Question: I am starting this new question because <URL> has been voted to close since it didnt have an MVCE.
I have included the question with an SSCCE now.
Please take a look at the below code
'''
import javax.swing.*;
import java.awt.*;
public class ScrollPaneTest {
public static void main(String[] args) {
SwingUtilities.invokeLater(new Runnable() {
@Override
public void run() {
JFrame frame=new JFrame();
frame.setDefaultCloseOperation(WindowConstants.DISPOSE_ON_CLOSE);
JTabbedPane tabbedPane=new JTabbedPane();
tabbedPane.addTab("Tab 1", new JScrollPane(getPanel()));
tabbedPane.addTab("Tab 2", new JScrollPane(getPanel()));
frame.setContentPane(tabbedPane);
frame.pack();
frame.setVisible(true);
}
private JPanel getPanel() {
JPanel panel=new JPanel();
Box box = Box.createVerticalBox();
for (int i = 1; i <= 100; i++) {
box.add(new JLabel("This is Label #" + i));
}
panel.add(box);
return panel;
}
});
}
}
'''
When I run this code I get a frame shown as below

In the same code if I add a
'''
frame.setExtendedState(JFrame.MAXIMIZED_BOTH);
'''
Then the frame comes above the task bar. I would like my JFrame to stop just above the taskbar of windows.
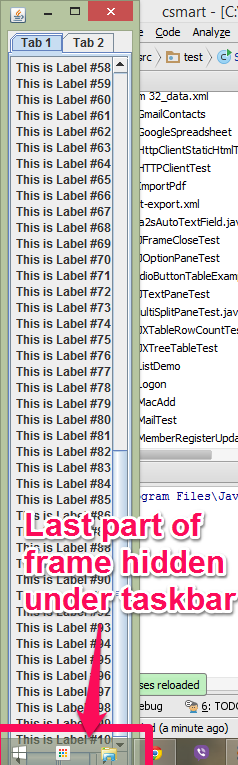
Answer: This is basically a little hacky.
What this does is uses the screen bounds minus it's insets to calculate not only the height of the window, but also the position to encourage the window to appear within the available desktop space.
The main reason for this, is I have my taskbar pinned to the top of my screen...
'''
import java.awt.GraphicsConfiguration;
import java.awt.GraphicsDevice;
import java.awt.GraphicsEnvironment;
import java.awt.Insets;
import java.awt.Rectangle;
import java.awt.Toolkit;
import javax.swing.Box;
import javax.swing.JFrame;
import javax.swing.JLabel;
import javax.swing.JPanel;
import javax.swing.JScrollPane;
import javax.swing.JTabbedPane;
import javax.swing.SwingUtilities;
import javax.swing.WindowConstants;
public class ScrollPaneTest {
public static void main(String[] args) {
SwingUtilities.invokeLater(new Runnable() {
@Override
public void run() {
JFrame frame = new JFrame();
frame.setDefaultCloseOperation(WindowConstants.DISPOSE_ON_CLOSE);
JTabbedPane tabbedPane = new JTabbedPane();
tabbedPane.addTab("Tab 1", new JScrollPane(getPanel()));
tabbedPane.addTab("Tab 2", new JScrollPane(getPanel()));
frame.setContentPane(tabbedPane);
frame.pack();
Rectangle viewBounds = getScreenViewableBounds();
frame.setSize(frame.getWidth(), viewBounds.height);
frame.setLocation(viewBounds.x, viewBounds.y);
frame.setVisible(true);
}
private JPanel getPanel() {
JPanel panel = new JPanel();
Box box = Box.createVerticalBox();
for (int i = 1; i <= 100; i++) {
box.add(new JLabel("This is Label #" + i));
}
panel.add(box);
return panel;
}
});
}
public static Rectangle getScreenViewableBounds() {
GraphicsEnvironment ge = GraphicsEnvironment.getLocalGraphicsEnvironment();
GraphicsDevice gd = ge.getDefaultScreenDevice();
Rectangle bounds = new Rectangle(0, 0, 0, 0);
if (gd != null) {
GraphicsConfiguration gc = gd.getDefaultConfiguration();
bounds = gc.getBounds();
Insets insets = Toolkit.getDefaultToolkit().getScreenInsets(gc);
bounds.x += insets.left;
bounds.y += insets.top;
bounds.width -= (insets.left + insets.right);
bounds.height -= (insets.top + insets.bottom);
}
return bounds;
}
}
'''
You may also wish to consider using the <URL> interface to restrict the viewable area, for example...
'''
import java.awt.Dimension;
import java.awt.GraphicsConfiguration;
import java.awt.GraphicsDevice;
import java.awt.GraphicsEnvironment;
import java.awt.Insets;
import java.awt.Rectangle;
import java.awt.Toolkit;
import javax.swing.Box;
import javax.swing.JFrame;
import javax.swing.JLabel;
import javax.swing.JPanel;
import javax.swing.JScrollPane;
import javax.swing.JTabbedPane;
import javax.swing.Scrollable;
import javax.swing.SwingUtilities;
import javax.swing.WindowConstants;
public class ScrollPaneTest {
public static void main(String[] args) {
SwingUtilities.invokeLater(new Runnable() {
@Override
public void run() {
JFrame frame = new JFrame();
frame.setDefaultCloseOperation(WindowConstants.DISPOSE_ON_CLOSE);
JTabbedPane tabbedPane = new JTabbedPane();
tabbedPane.addTab("Tab 1", new JScrollPane(getPanel()));
tabbedPane.addTab("Tab 2", new JScrollPane(getPanel()));
frame.setContentPane(tabbedPane);
frame.pack();
frame.setVisible(true);
}
private JPanel getPanel() {
JPanel panel = new ScrollablePane();
Box box = Box.createVerticalBox();
for (int i = 1; i <= 100; i++) {
box.add(new JLabel("This is Label #" + i));
}
panel.add(box);
return panel;
}
});
}
public static class ScrollablePane extends JPanel implements Scrollable {
@Override
public Dimension getPreferredScrollableViewportSize() {
return new Dimension(200, 400);
}
@Override
public int getScrollableUnitIncrement(Rectangle visibleRect, int orientation, int direction) {
return 32;
}
@Override
public int getScrollableBlockIncrement(Rectangle visibleRect, int orientation, int direction) {
return 32;
}
@Override
public boolean getScrollableTracksViewportWidth() {
return false;
}
@Override
public boolean getScrollableTracksViewportHeight() {
return false;
}
}
}
'''